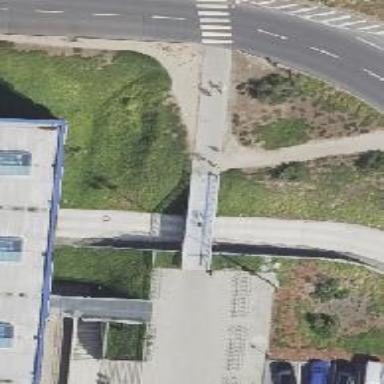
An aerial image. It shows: Footway bridge with metal surface.